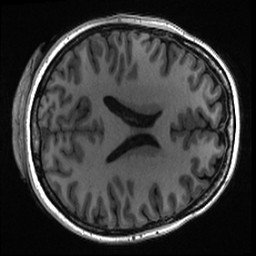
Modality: T1w
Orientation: axial
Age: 23
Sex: female